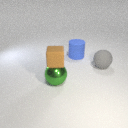
large blue rubber cylinder behind large gray rubber sphere